Question: I have seem some cool Structural Highlighting in Visual Studio (might be using CodeKana). Can I achieve same type of Structural Highlighting in vim ? For any language. I am a python developer I would love to have it for Python.

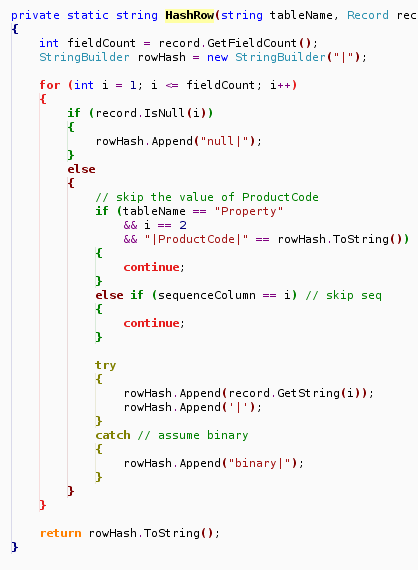
Answer: You can emulate this via 'listchars' by using hard tabstops instead of spaces for indentation.
Something like this should suffice:
'''
set noexpandtab
set list
set listchars=tab:\|
'''
Note that there is a space after the | character.
You can pick a better character to get a connected line, but this is just an example. Also note that this will not continue the lines with no indentation, so you may end up with something like:
'''
if foo:
| bar
| baz
'''
...unless you add a tab on the blank line.